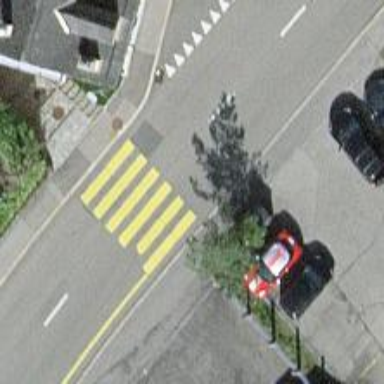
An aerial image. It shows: Uncontrolled zebra crossing with notable zebra markings.